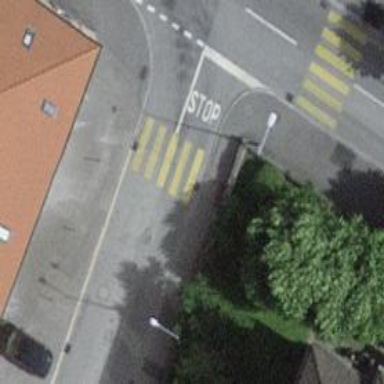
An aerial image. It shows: Zebra crossing on the road.